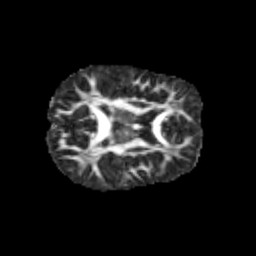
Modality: FA
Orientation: axial
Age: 9
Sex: female
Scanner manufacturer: siemens
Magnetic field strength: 3 T
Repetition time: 3.8 s
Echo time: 0.07 s